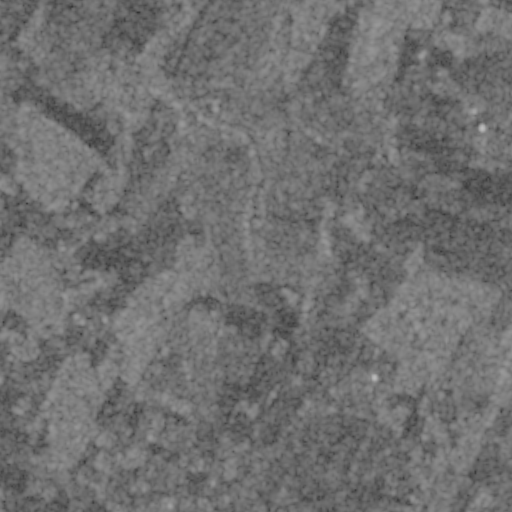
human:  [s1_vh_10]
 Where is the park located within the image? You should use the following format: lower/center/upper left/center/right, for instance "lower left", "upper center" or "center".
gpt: The park is located in the lower center of the image.
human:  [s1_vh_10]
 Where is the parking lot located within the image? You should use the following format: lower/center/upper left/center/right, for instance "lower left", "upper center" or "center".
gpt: The parking lot is located in the upper left of the image.
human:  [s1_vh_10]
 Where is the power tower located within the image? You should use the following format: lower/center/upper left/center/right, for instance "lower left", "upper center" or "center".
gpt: There is no power tower in the image.

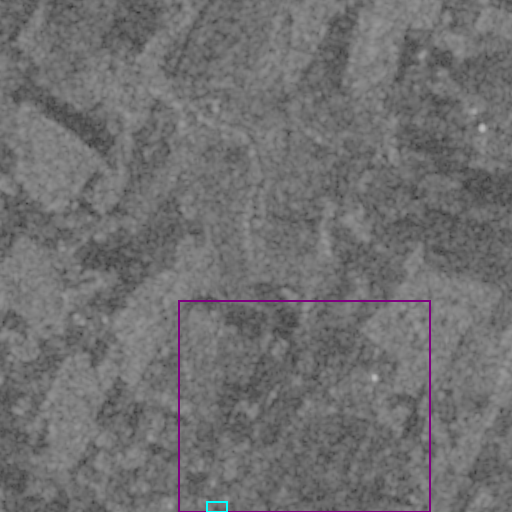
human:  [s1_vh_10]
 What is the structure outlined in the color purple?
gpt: The structure outlined in purple is a crop field.
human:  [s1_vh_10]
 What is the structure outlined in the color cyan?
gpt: The structure outlined in cyan is a park.
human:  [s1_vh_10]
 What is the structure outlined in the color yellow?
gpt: There is no yellow outline.